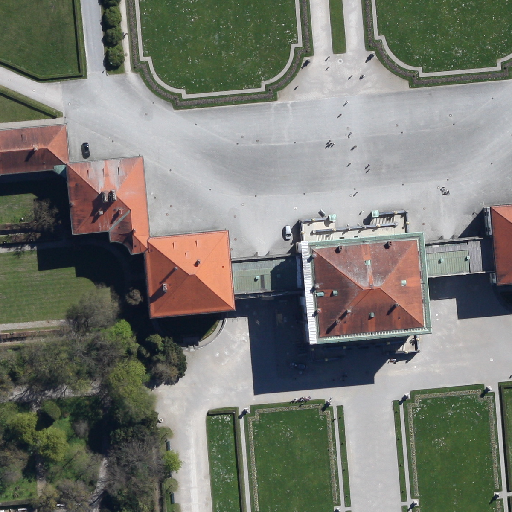
Referring expression: building along the road